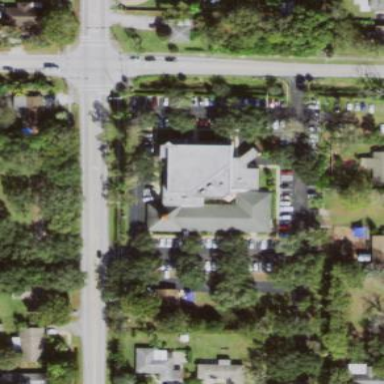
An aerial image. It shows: Building that serves as place of worship.